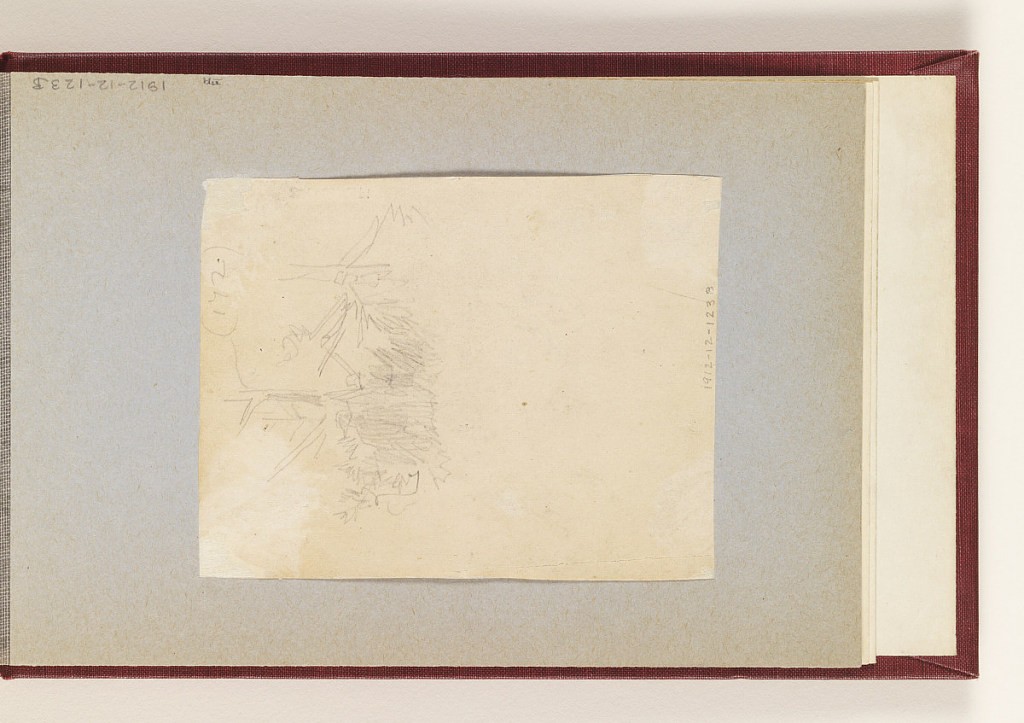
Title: Sketches of Soldiers and Trees
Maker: Winslow Homer, American, 1836–1910
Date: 1862
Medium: Graphite on wove paper, laid down
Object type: Drawing
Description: Vertical rough sketch of soldiers and trees.